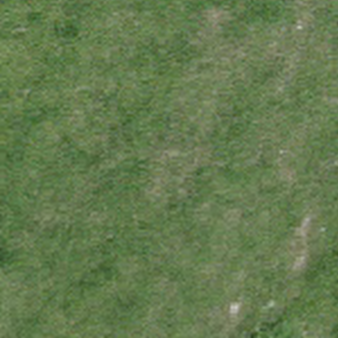
Label: other